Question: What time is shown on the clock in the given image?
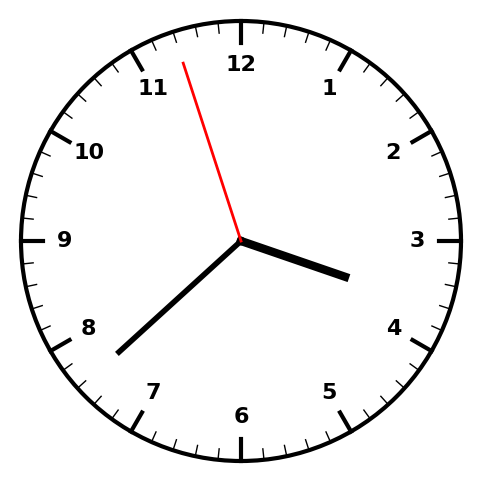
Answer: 03:37:57